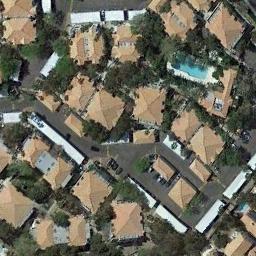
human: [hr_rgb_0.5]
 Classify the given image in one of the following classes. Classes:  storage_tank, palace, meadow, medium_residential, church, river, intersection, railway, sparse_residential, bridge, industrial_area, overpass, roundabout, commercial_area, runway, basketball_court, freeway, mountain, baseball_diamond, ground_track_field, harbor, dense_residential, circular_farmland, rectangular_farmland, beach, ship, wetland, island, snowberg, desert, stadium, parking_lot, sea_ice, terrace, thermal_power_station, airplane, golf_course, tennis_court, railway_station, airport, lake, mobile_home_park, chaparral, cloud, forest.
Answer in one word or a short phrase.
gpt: medium_residential